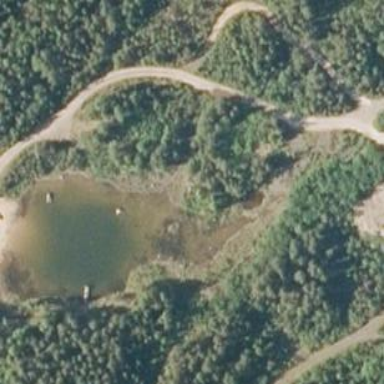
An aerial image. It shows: Pond surrounded by natural water.